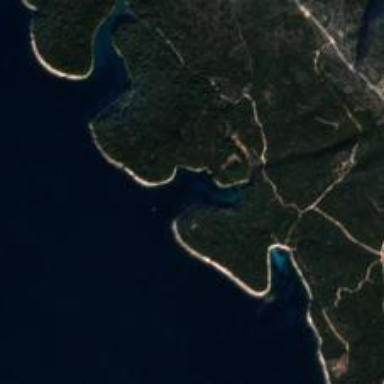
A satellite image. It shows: Beautiful bay with natural surroundings.